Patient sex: M
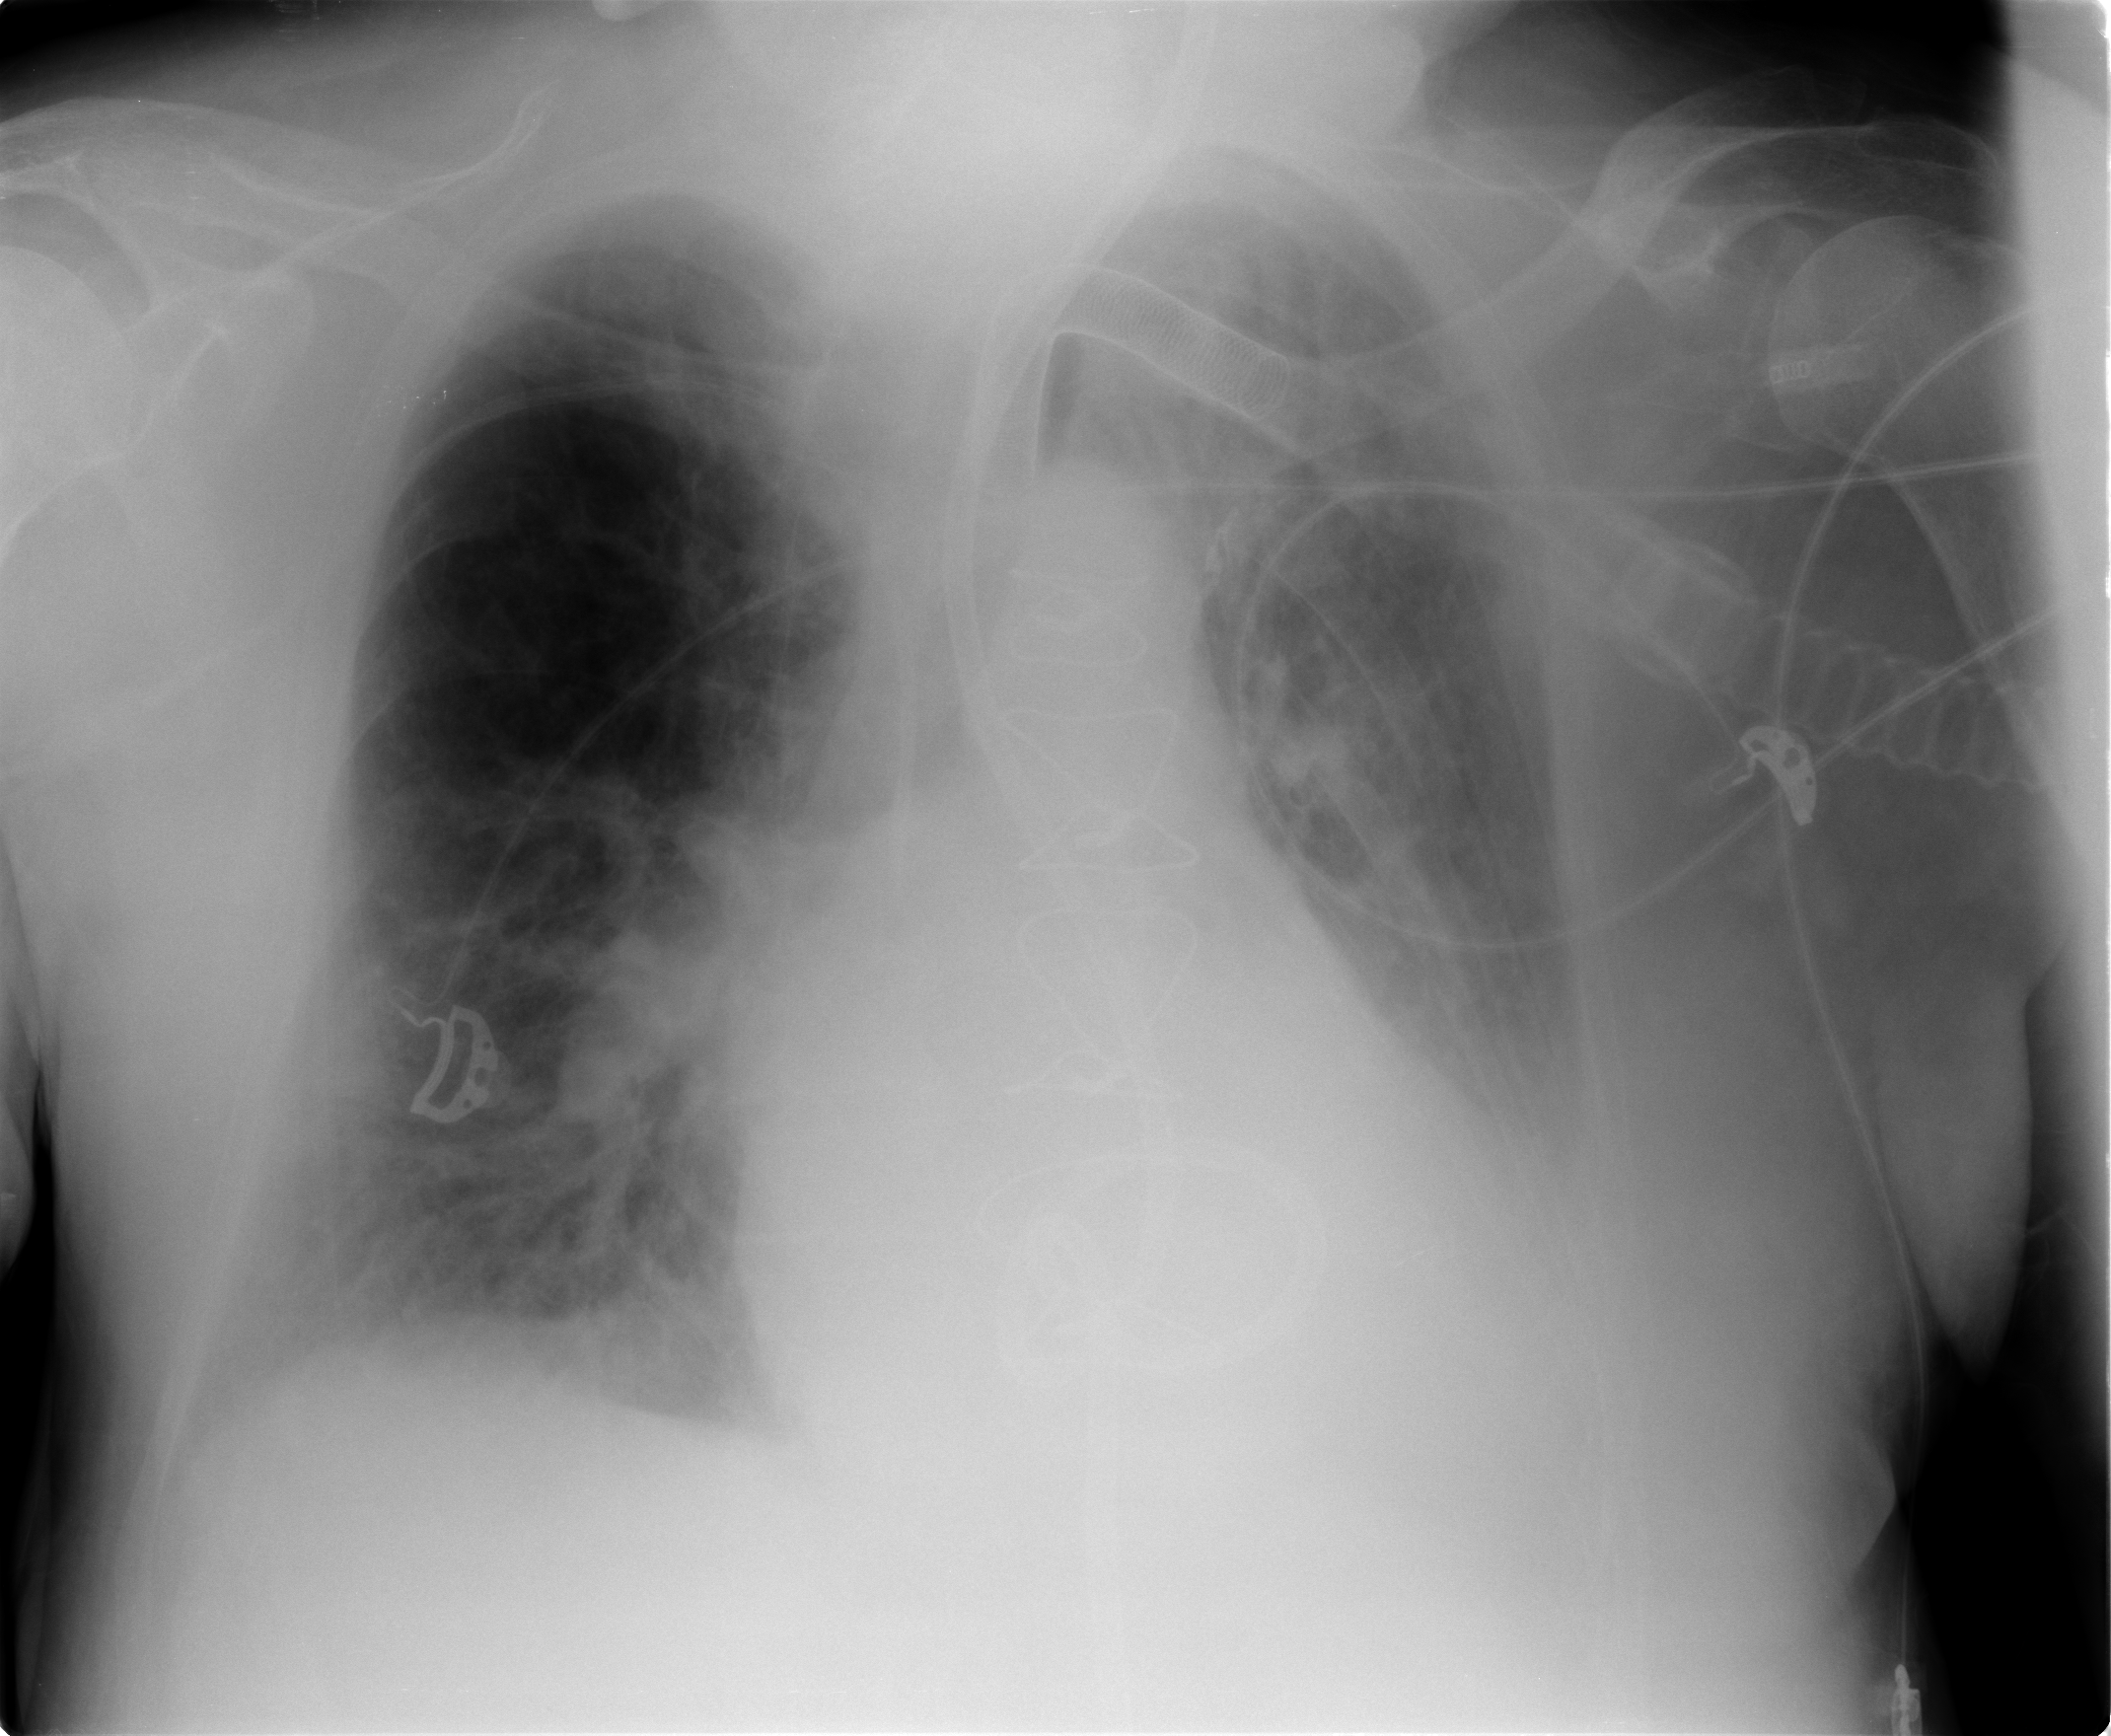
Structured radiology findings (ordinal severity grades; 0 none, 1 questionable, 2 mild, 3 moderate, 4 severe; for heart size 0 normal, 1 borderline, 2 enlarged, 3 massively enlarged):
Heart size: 2
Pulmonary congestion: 2
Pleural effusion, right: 2
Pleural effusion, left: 3
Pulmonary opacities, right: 2
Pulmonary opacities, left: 2
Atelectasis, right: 2
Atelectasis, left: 2